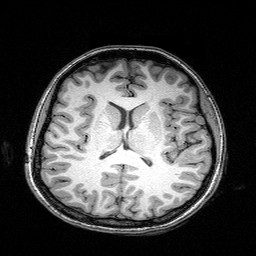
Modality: T1w
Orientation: coronal
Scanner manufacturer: siemens
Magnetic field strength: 3 T
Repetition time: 2.25 s
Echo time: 0.00418 s